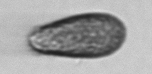
Label: Pseudochattonella_farcimen